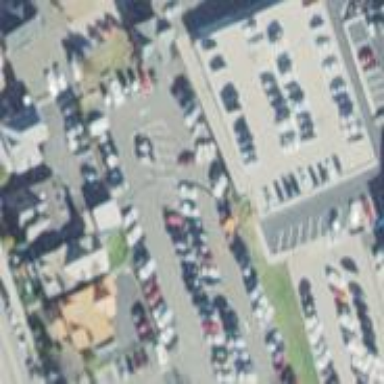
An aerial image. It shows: Multi-storey garage building used for parking.